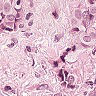
Metastatic tissue present: yes